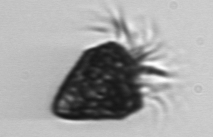
Label: Strombidium_morphotype2